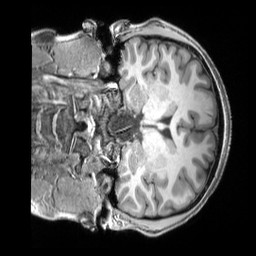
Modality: T1w
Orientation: coronal
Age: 23
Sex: male
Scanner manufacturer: siemens
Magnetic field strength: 3 T
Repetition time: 2.3 s
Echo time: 0.00298 s